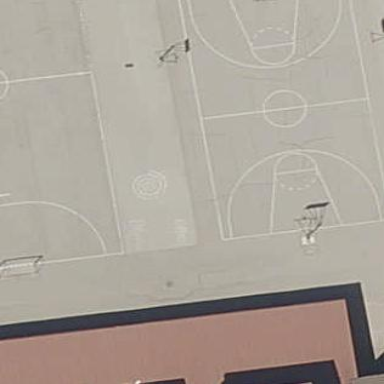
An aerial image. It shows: Basketball court located in leisure land pitch.